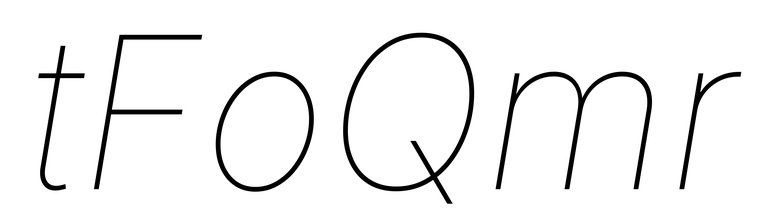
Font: Inter-Italic_Thin_Italic